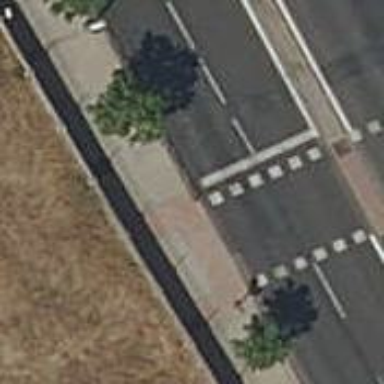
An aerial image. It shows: Road with traffic signals for signaling.